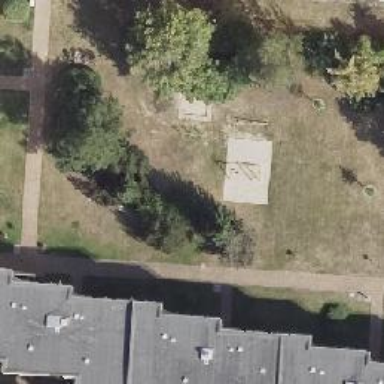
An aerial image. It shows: Playground featuring swings.